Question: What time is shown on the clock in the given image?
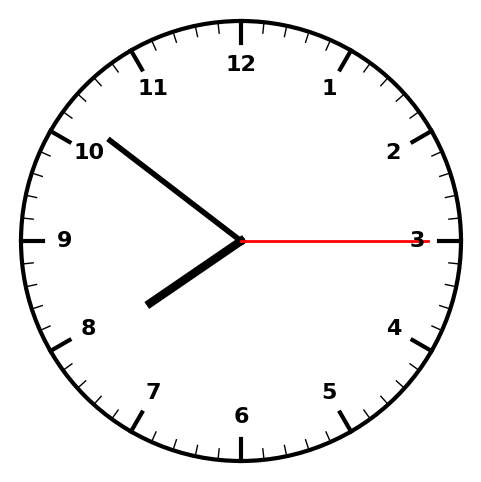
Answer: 07:51:15